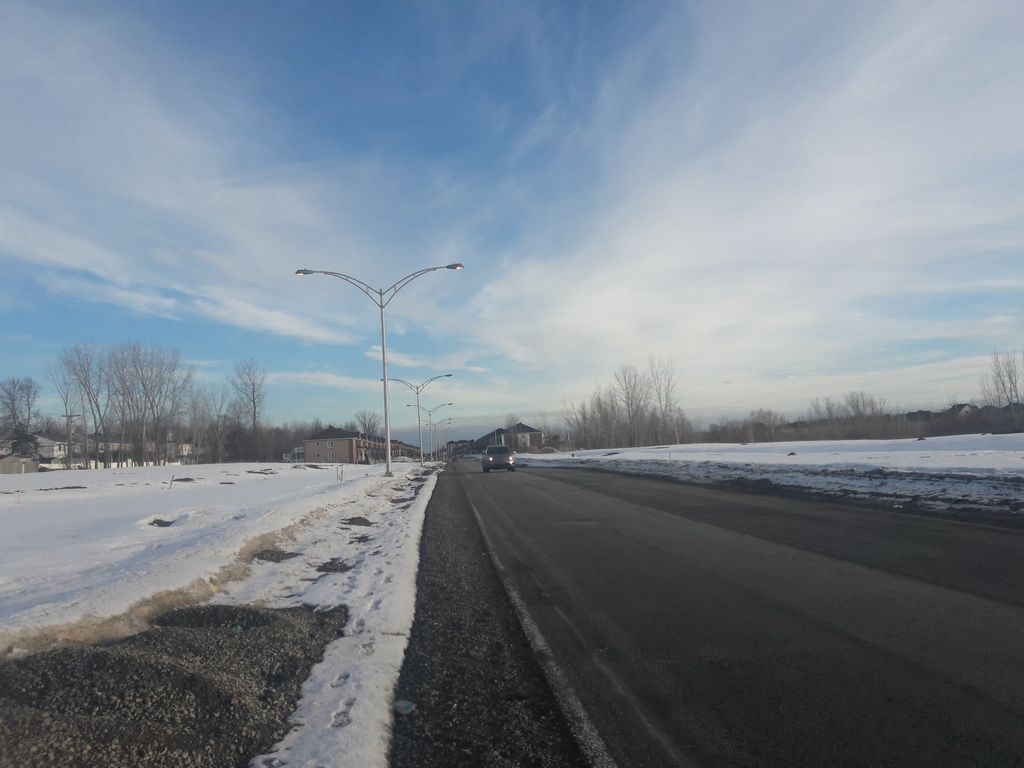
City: montreal